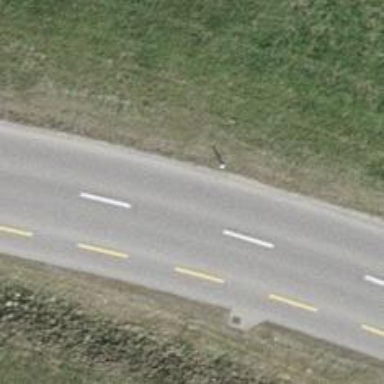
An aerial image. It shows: Tertiary road with asphalt surface. There is cycle lane on the left side of the road.